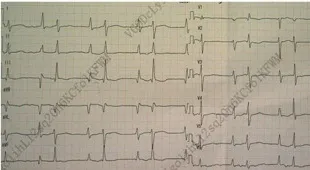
Image of case 1 (Figure 1:II-6). (C,D): Electrocardiogram (ECG) comparison between the normal state and frequent premature ventricular contractions.
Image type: electrography (ekg)